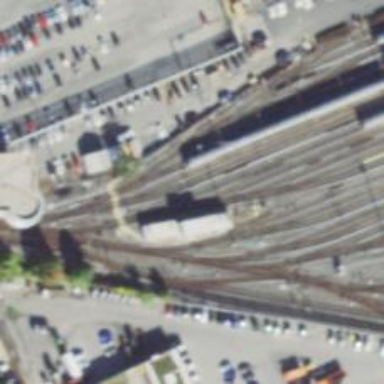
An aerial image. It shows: Electrified rail in service yard.